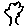
Label: tree